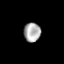
Tissue: prostate
Cell type: T cells
Senescence score: 0.2844
Nuclear area (px): 317
Mean DAPI intensity: 170.868